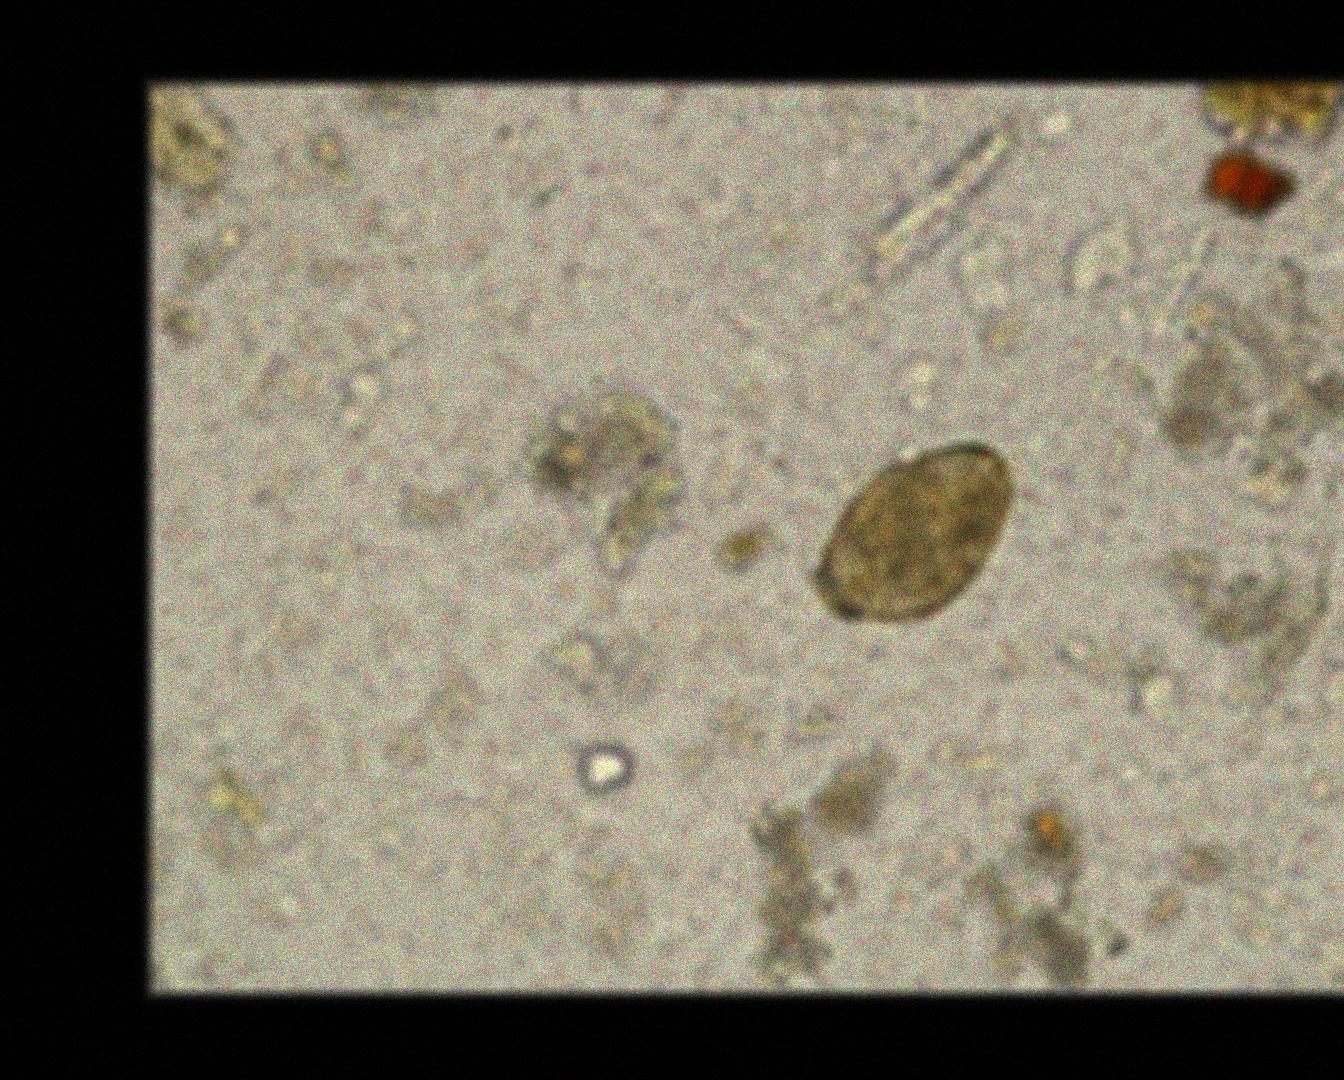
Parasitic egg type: Paragonimus spp